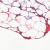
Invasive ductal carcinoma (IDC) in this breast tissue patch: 0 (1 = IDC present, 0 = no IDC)